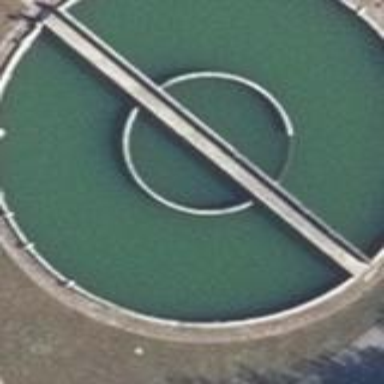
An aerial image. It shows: Body of wastewater.